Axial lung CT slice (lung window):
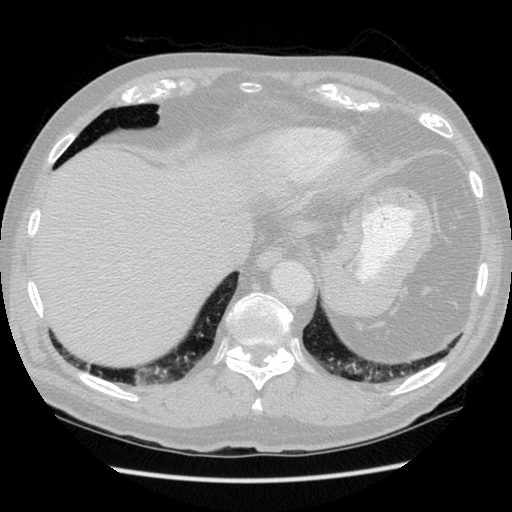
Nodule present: no